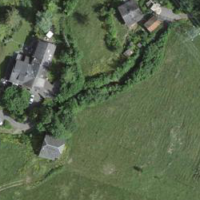
EUNIS habitat code: 24
Species observed at this site:
Cardamine heptaphylla
Lamium galeobdolon